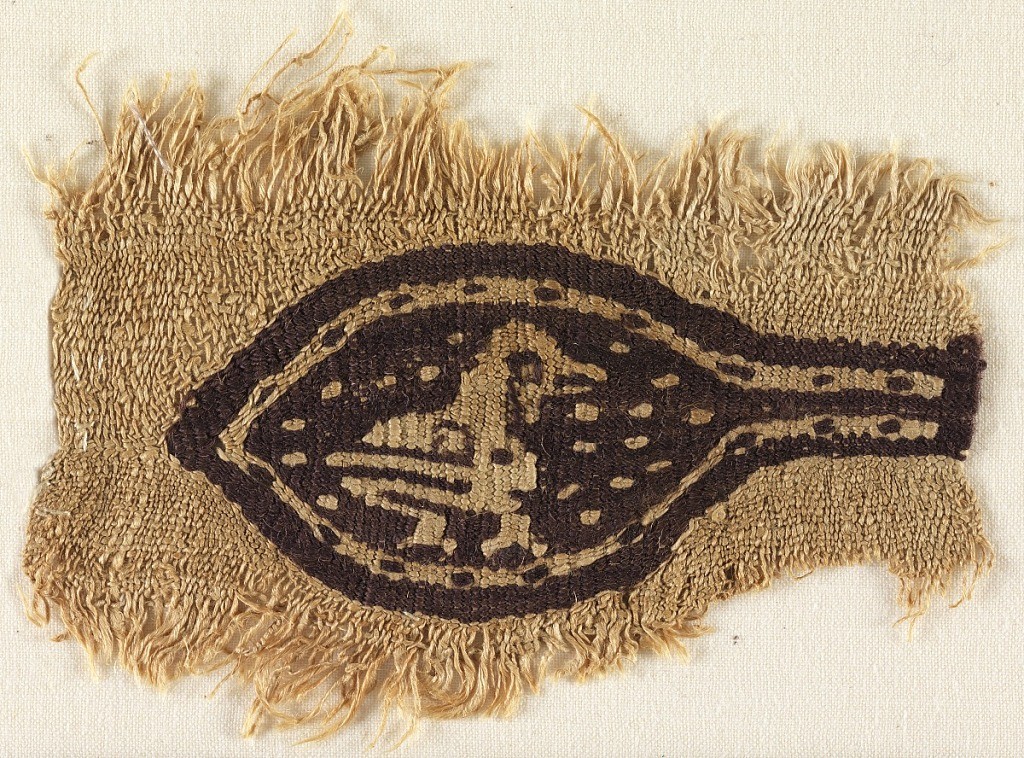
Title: Fragment
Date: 4th–5th century
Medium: Warp; S-spun linen. Wefts; S-spun linen, S-spun wool Technique: slit tapestry
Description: Oval medallion in the form of a leaf.